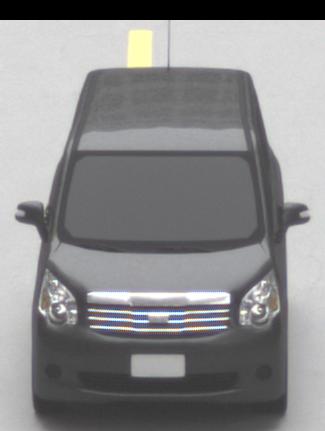
Make: Toyota
Model: Noah
Detailed model: Voxy R70G
Model produced from: 2007
Model produced until: 2013
Doors: 5
Color: gray
Road condition: dry road
Daytime: midday
Contrast: low contrast